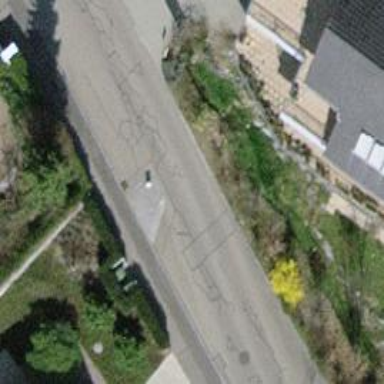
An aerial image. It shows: Traffic calming feature called choker.